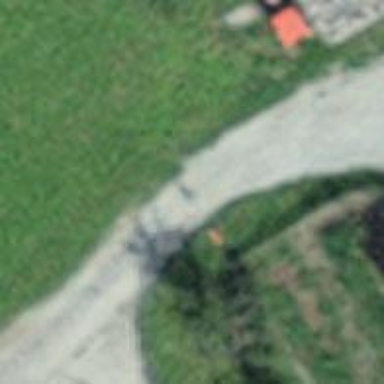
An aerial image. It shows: Pole with roof-covered pipeline marker.